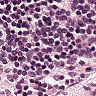
Metastatic tissue present: no